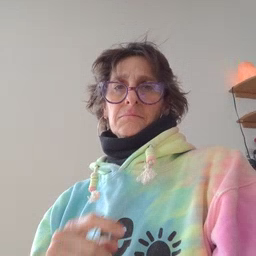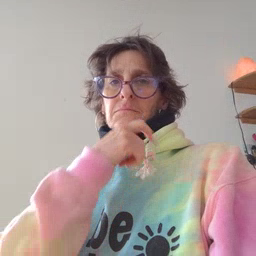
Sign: dryer